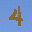
Label: 4